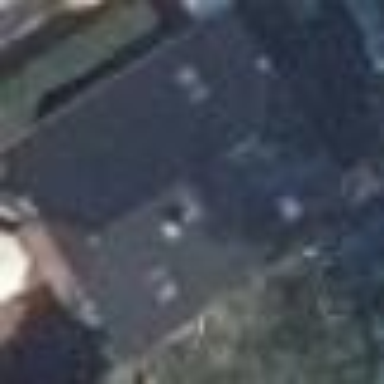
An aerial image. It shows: Detached building.